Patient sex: F
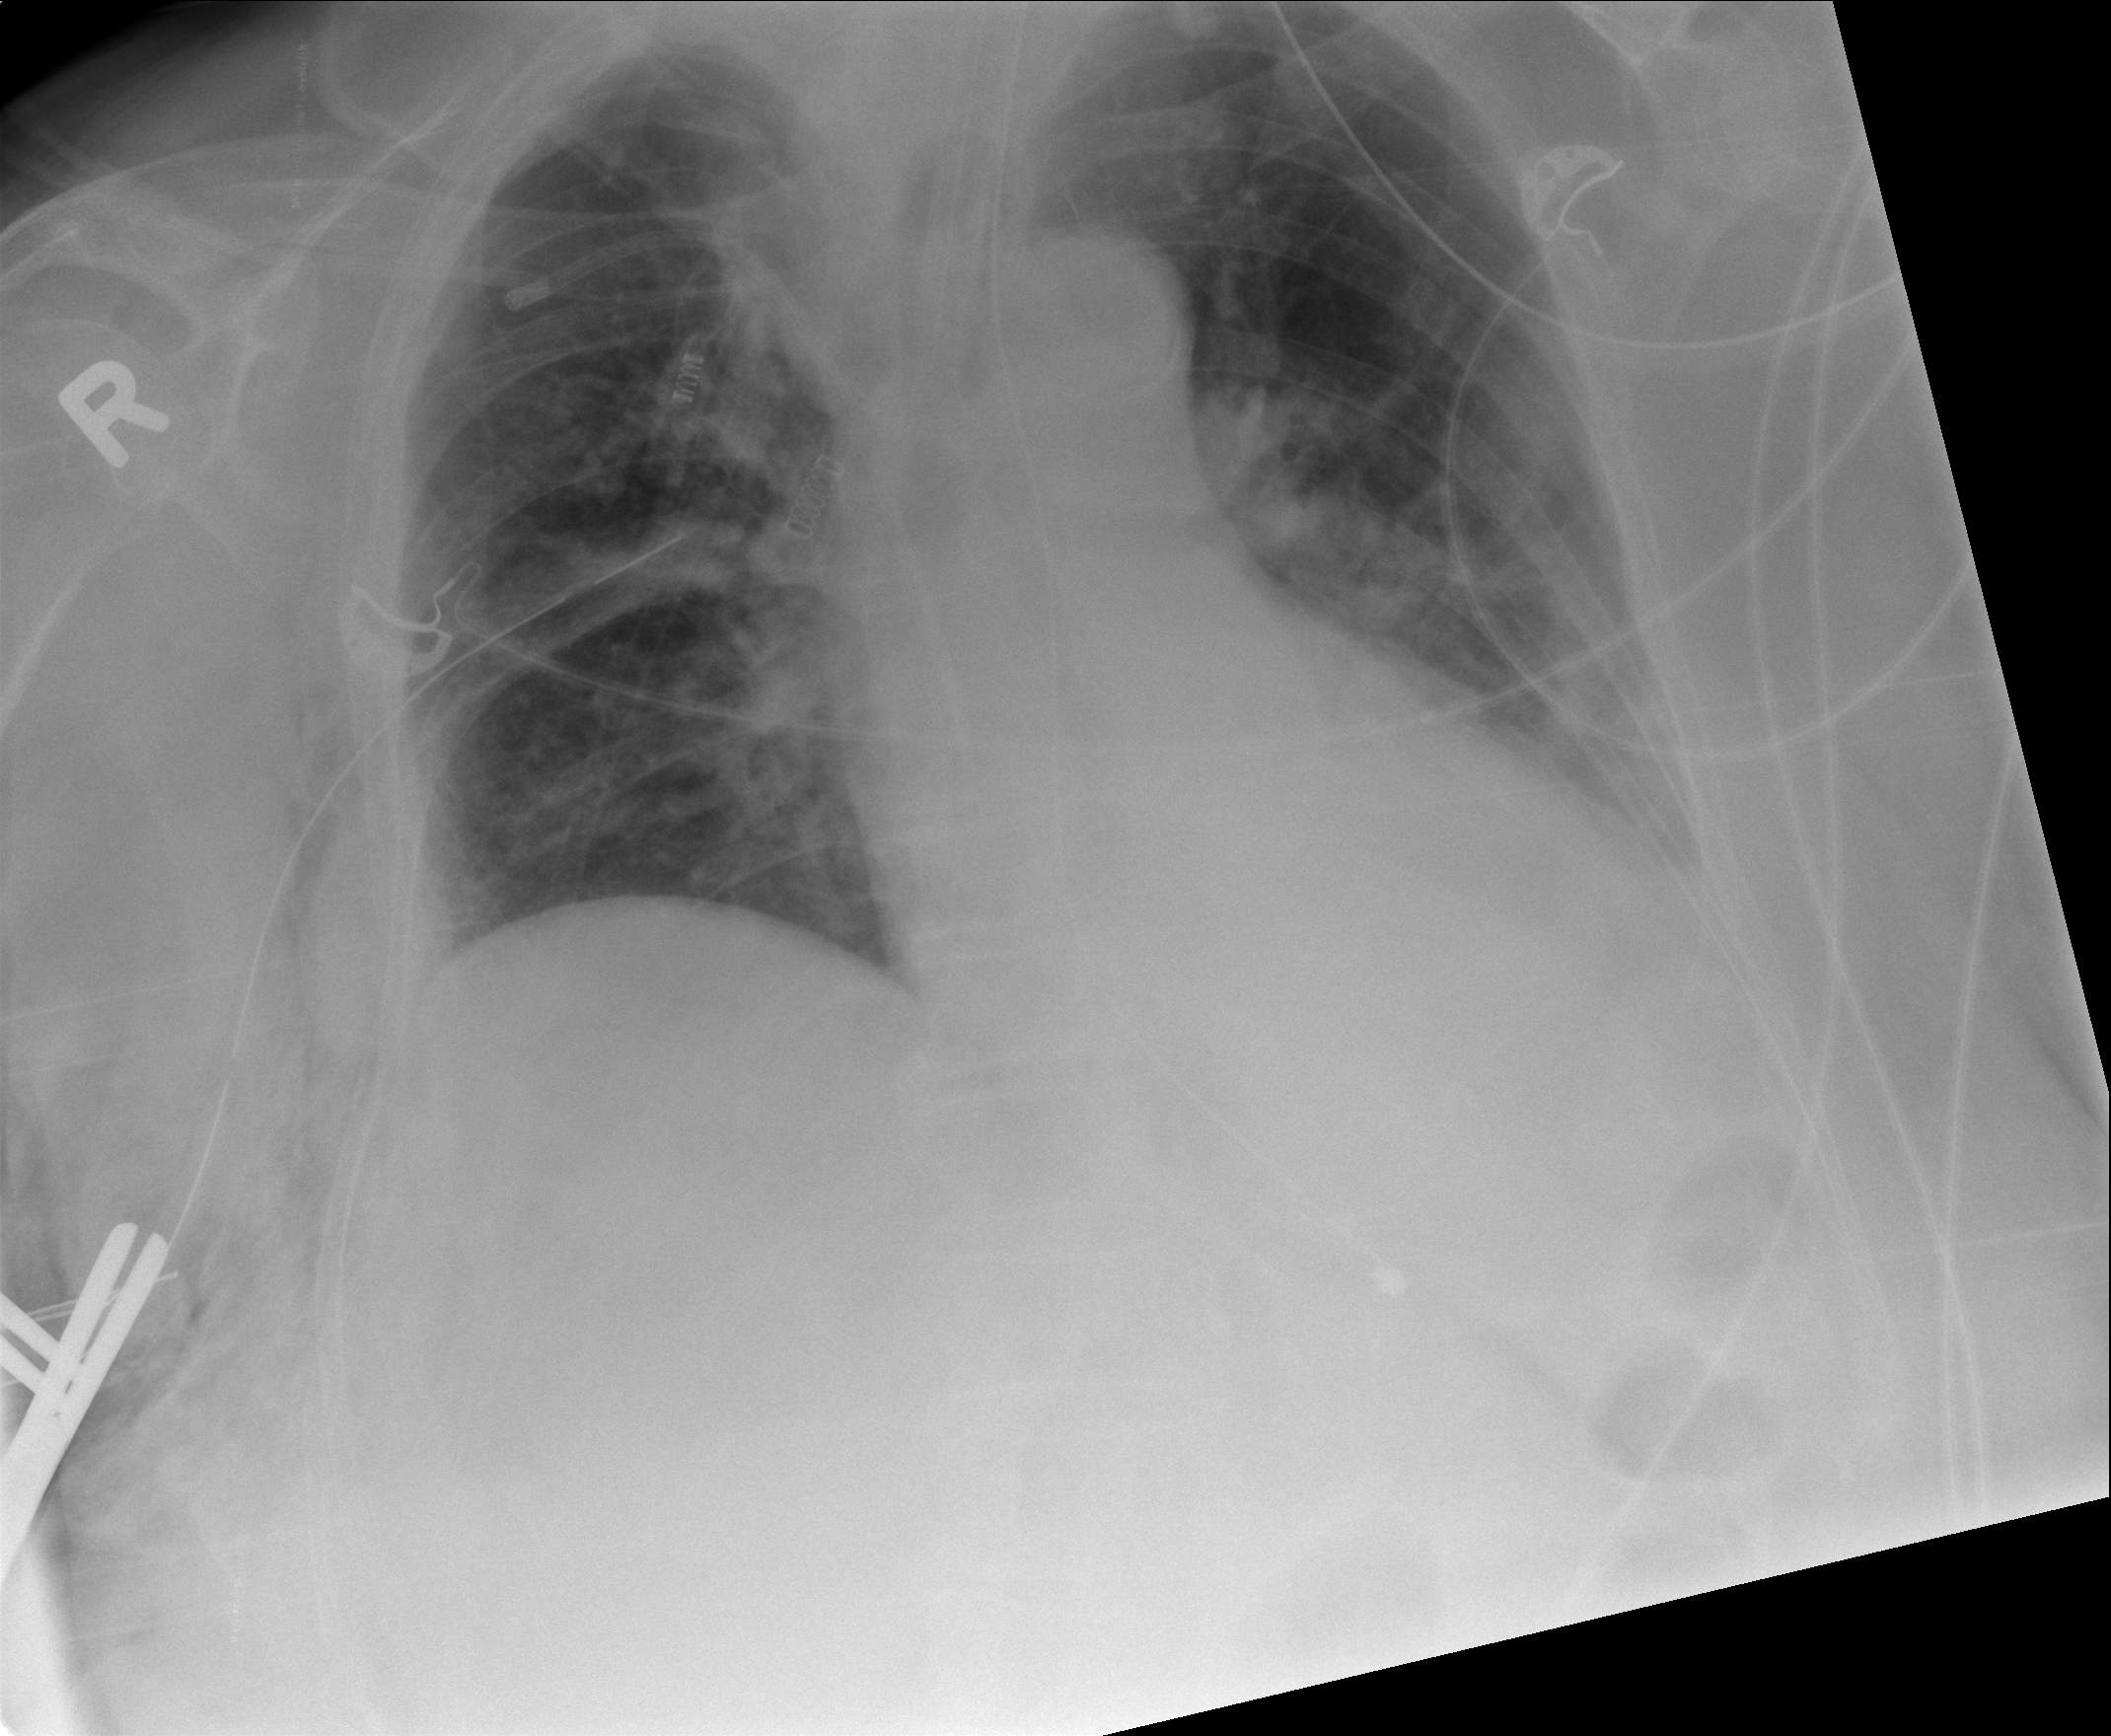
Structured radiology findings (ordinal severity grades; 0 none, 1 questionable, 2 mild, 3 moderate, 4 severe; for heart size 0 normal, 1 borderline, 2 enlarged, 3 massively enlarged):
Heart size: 1
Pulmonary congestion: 2
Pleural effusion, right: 0
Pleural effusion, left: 1
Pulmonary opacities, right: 2
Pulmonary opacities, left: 3
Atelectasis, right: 2
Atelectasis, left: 2